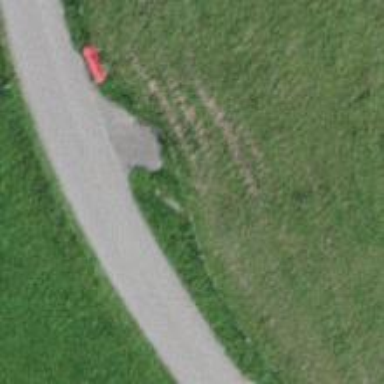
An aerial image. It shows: Bench.